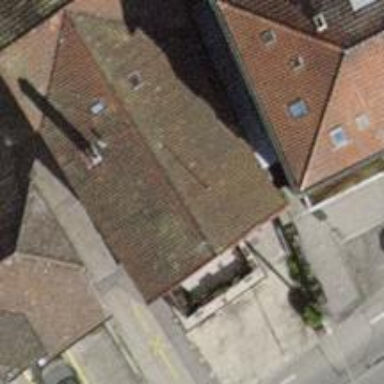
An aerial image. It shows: Restaurant.